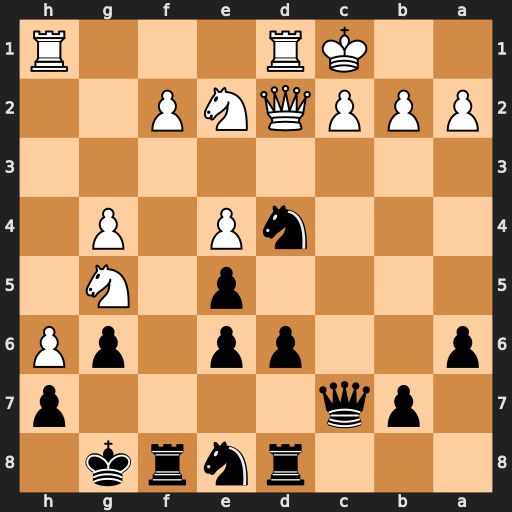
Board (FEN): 3rnrk1/1pq4p/p2pp1pP/4p1N1/3nP1P1/8/PPPQNP2/2KR3R
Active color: b
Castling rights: -
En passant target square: -
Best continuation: Rxf2 Nxd4 Rxd2 Rxd2 exd4